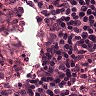
Metastatic tissue present: no